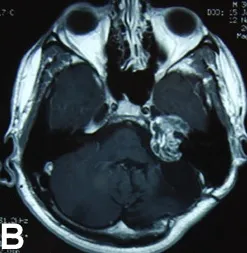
Magnetic resonance T1WI contrast enhanced axial images show treatment results in an 18-year-old man with vestibular schwannoma. Image after the initial surgery.
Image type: radiology (mri)